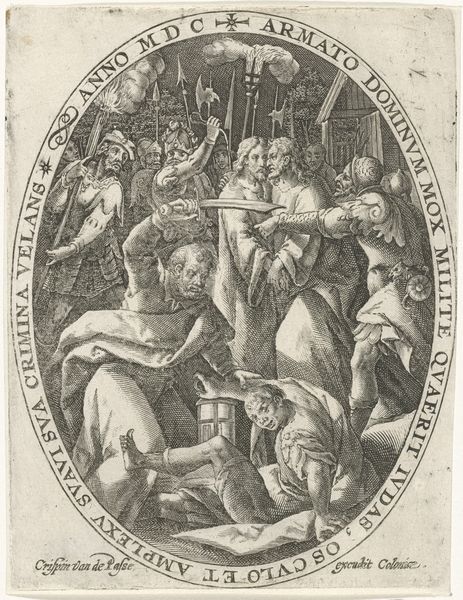
Titel: Judaskus en arrestatie van Christus
Künstler: Crispijn van de (I) Passe
Standort: Amsterdam
Institution: Rijksmuseum
Schlagwörter: crowd, fight, hat, kiss, lamp, men, people, soldier, soldiers, sword, swords, white, arm, black, gray, grey, robe, hand, smoke, fighting, gods, man, ear, head, village, armor, helmet, night, drawing, black and white, oval, army, etching, sketch, battle, beard, myth, torch, fall, human, lantern, menge, männer, beggar, toga, jesus, art, ground, foot, pencil, medieval, circle, war, fire, god, humans, bible, round, violence, anger, spears, latin, killing, pain, knife, despair, year, christus, fallen, burn, beards, soldaten, attack, knives, lance, weapons, axe, schwert, kampf, waffen, beating, punishment, judas, petrus, memorial, gay, solider, violent, stabbing, et, rob, axes, brutality, anno, unrest, sua, armato, dominum, mox, milite, machete, wars, quaerit, iudas, osculo, amplexu, suaui, crimina, schlag, knigfe